Interaction volume radius: 5 \u00c5
Interaction volume height: 15 \u00c5
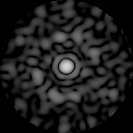
Disorder parameter: 0.8148